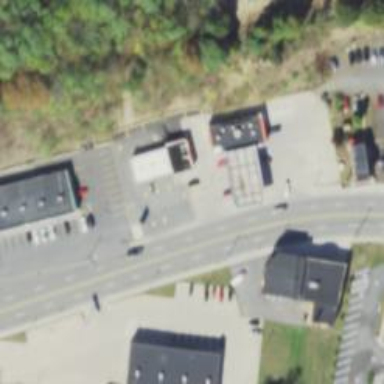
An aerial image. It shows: Fuel station.